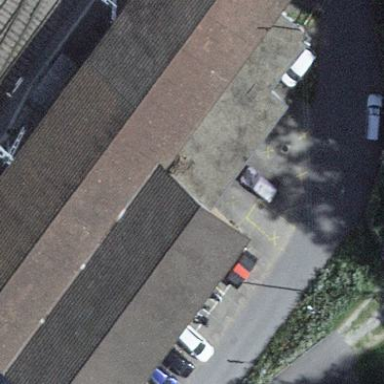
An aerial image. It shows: Transportation building.